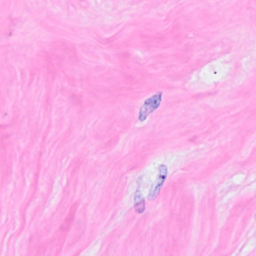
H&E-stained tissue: Breast